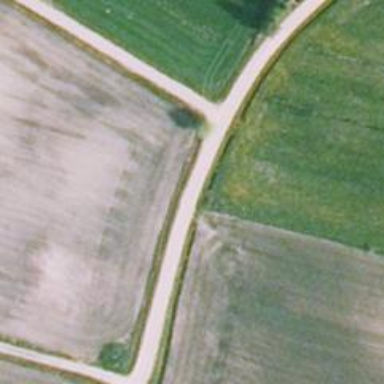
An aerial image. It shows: Unclassified road.